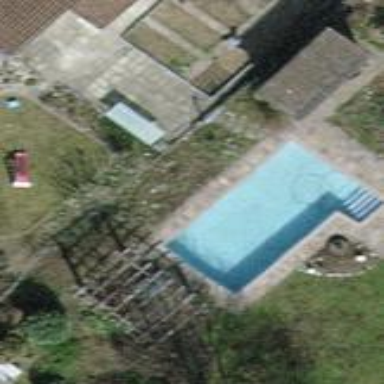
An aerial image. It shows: Swimming pool located in leisure land.